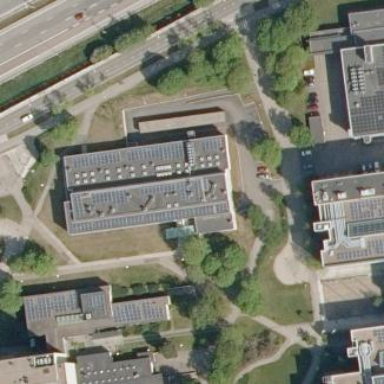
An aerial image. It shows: Public building.